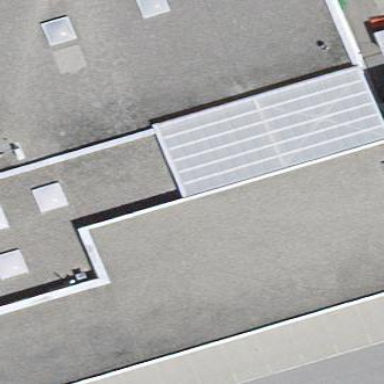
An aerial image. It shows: Industrial building.